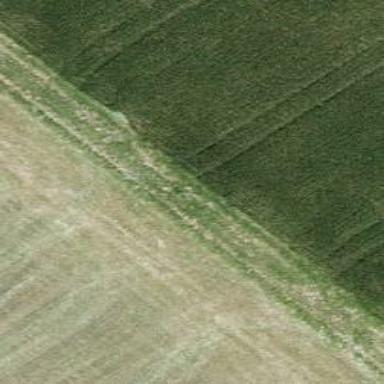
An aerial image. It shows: Grass track with grade 5 tracktype.